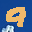
Label: 9